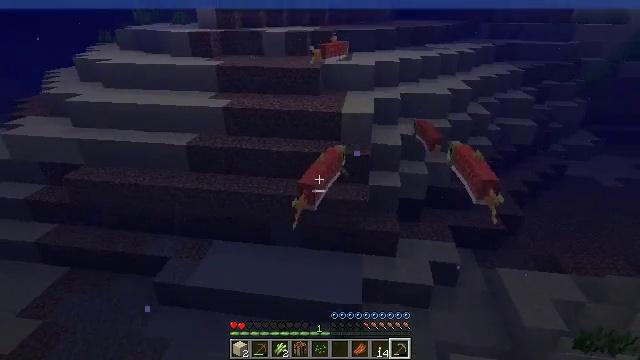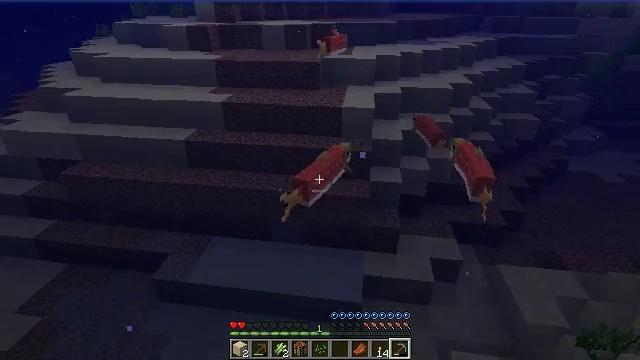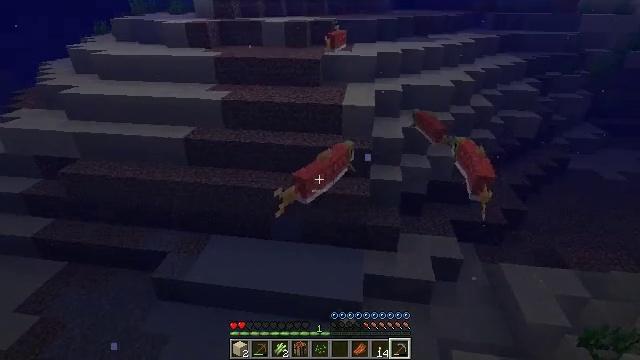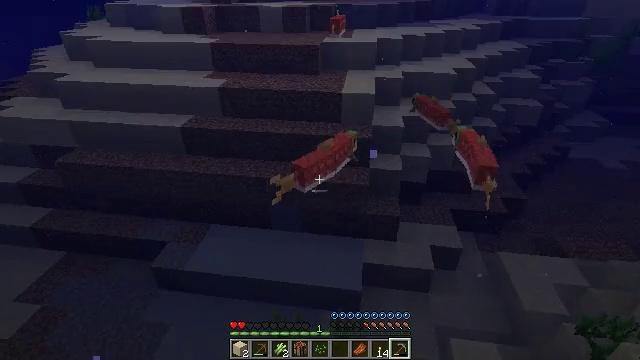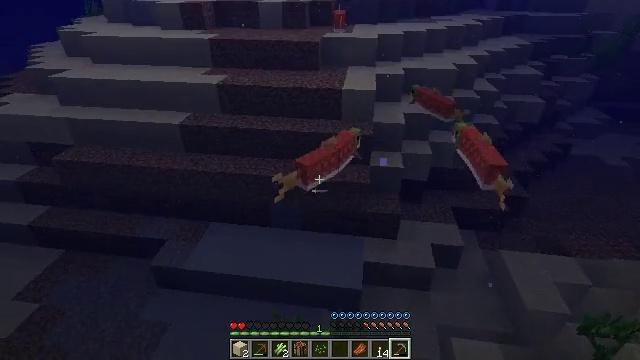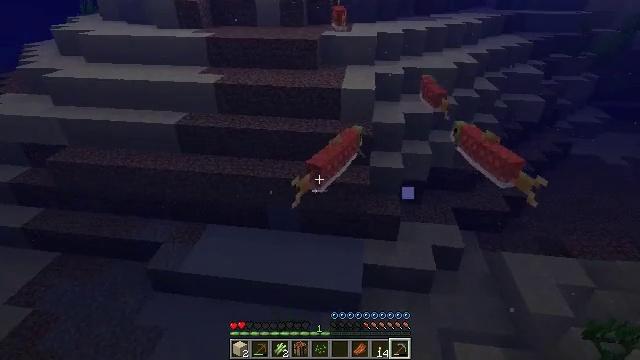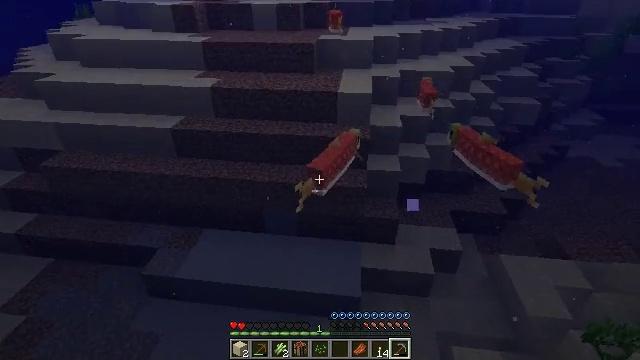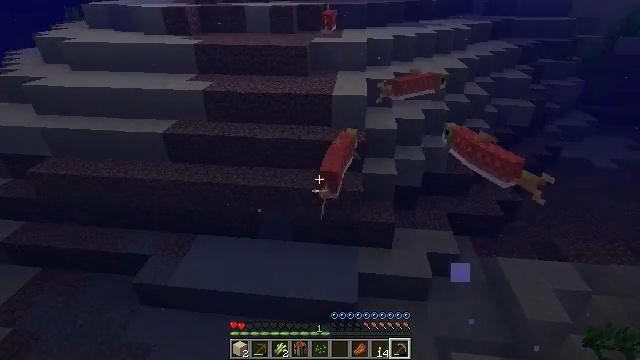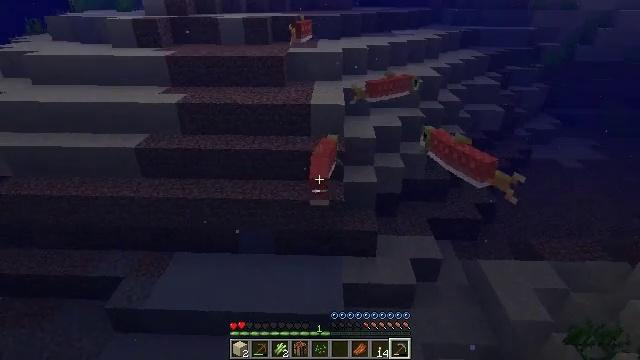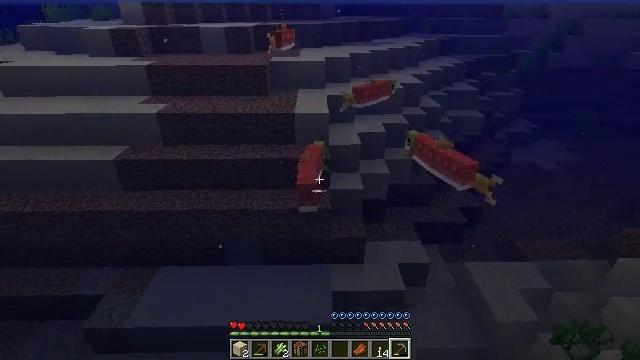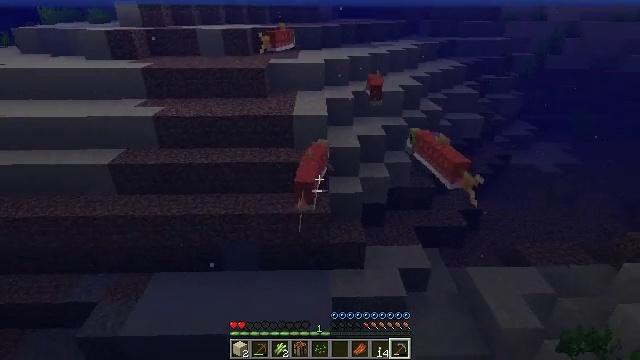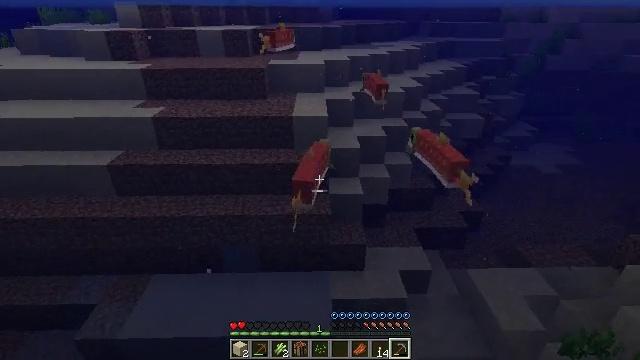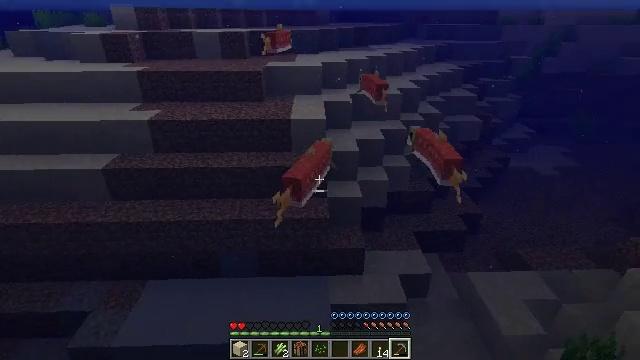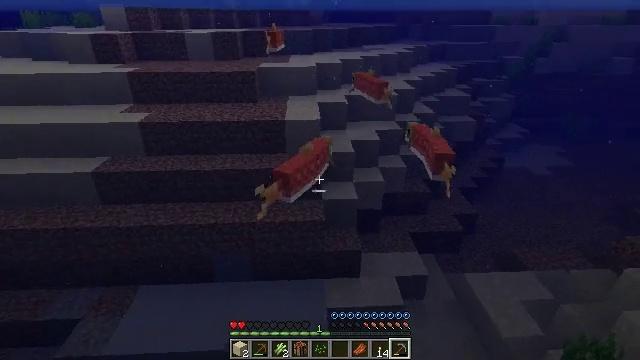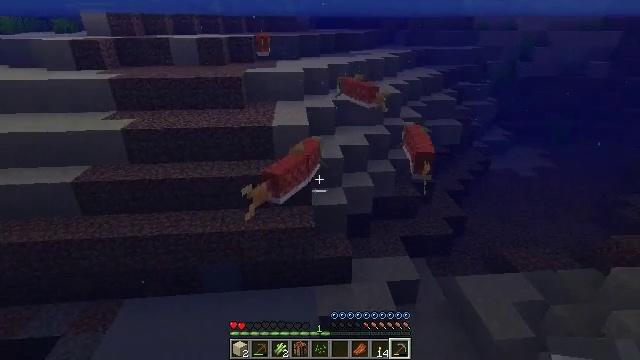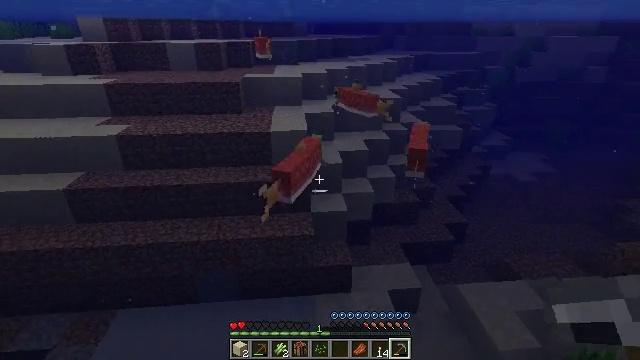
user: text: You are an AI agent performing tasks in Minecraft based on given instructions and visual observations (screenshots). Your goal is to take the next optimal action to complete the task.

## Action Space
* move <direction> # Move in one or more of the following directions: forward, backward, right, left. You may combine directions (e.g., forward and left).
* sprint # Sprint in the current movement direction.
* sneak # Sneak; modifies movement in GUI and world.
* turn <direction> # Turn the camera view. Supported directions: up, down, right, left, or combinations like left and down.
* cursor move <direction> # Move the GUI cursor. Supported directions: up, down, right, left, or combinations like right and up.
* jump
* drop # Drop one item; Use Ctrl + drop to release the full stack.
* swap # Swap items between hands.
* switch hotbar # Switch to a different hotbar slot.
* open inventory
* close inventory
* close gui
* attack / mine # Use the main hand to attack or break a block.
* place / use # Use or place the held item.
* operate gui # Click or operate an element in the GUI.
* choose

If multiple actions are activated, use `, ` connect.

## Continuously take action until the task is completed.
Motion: motion action
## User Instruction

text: Fish and kill the salmon.
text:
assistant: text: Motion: move forward, attack / mine
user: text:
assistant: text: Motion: move forward, attack / mine
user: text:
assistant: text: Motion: move forward, turn down, attack / mine
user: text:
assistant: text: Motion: move forward
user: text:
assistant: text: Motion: move forward
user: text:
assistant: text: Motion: move forward
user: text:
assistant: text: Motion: move forward, turn right
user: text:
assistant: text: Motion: move forward, turn right and up
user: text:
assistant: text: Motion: move forward, turn right and up
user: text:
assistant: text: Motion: move forward
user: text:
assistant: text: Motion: move forward
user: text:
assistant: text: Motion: move forward
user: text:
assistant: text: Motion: move forward, turn right
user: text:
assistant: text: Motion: move forward, turn right
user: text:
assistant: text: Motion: move forward
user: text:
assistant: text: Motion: move forward
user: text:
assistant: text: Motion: move forward
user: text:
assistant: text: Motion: move forward
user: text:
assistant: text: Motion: move forward, turn up
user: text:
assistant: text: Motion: move forward, attack / mine
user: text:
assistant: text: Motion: move forward, attack / mine
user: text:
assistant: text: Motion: move forward, attack / mine
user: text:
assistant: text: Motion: move forward
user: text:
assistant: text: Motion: move forward
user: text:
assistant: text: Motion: move forward
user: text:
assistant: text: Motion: move forward
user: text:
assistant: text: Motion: move forward
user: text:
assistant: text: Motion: move forward
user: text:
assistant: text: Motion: move forward
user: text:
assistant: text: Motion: move forward